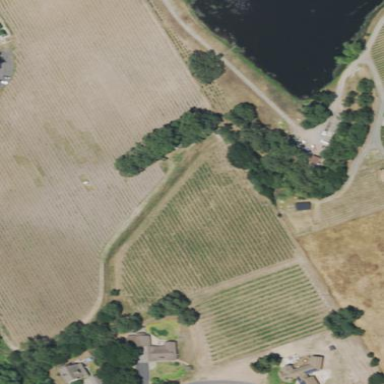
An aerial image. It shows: Vineyard with wine grapes as the main crop.